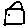
Label: house